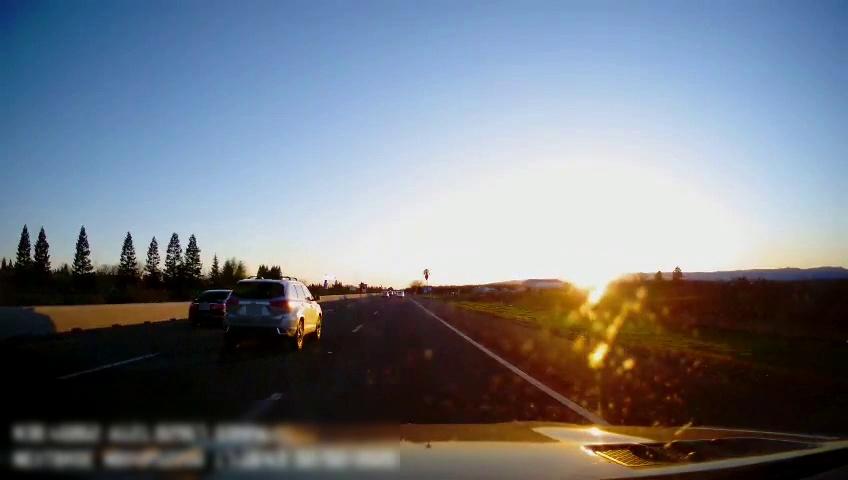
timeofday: Day
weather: Sunny
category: Drivable Space
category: Vehicles | Car
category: Vehicles | SUV
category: Lanes | Alternate Lane
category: Lanes | Current Lane
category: Lanes | Alternate Lane